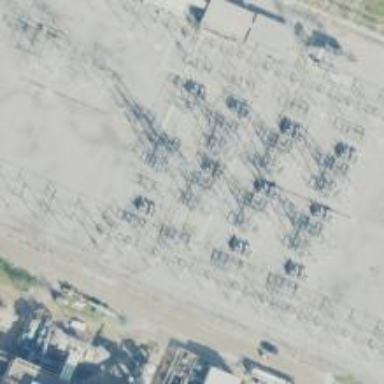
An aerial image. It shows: Switch used for power control.